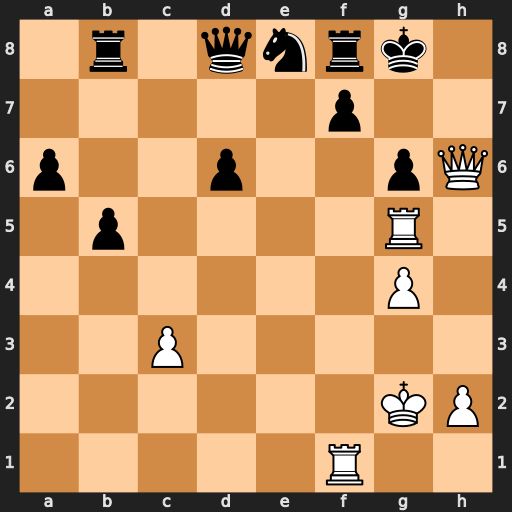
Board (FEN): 1r1qnrk1/5p2/p2p2pQ/1p4R1/6P1/2P5/6KP/5R2
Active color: w
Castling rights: -
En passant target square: -
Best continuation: Rxg6+ Ng7 Qxg7#